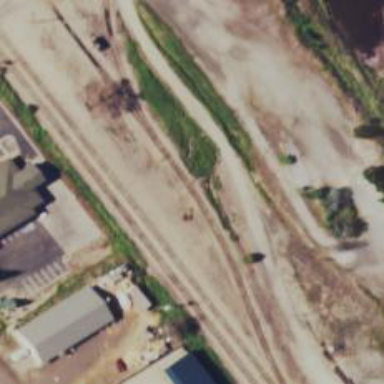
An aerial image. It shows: Railway yard in service.